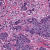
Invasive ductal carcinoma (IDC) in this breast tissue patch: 1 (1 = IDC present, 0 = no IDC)